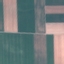
Land use / land cover class: AnnualCrop